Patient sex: M
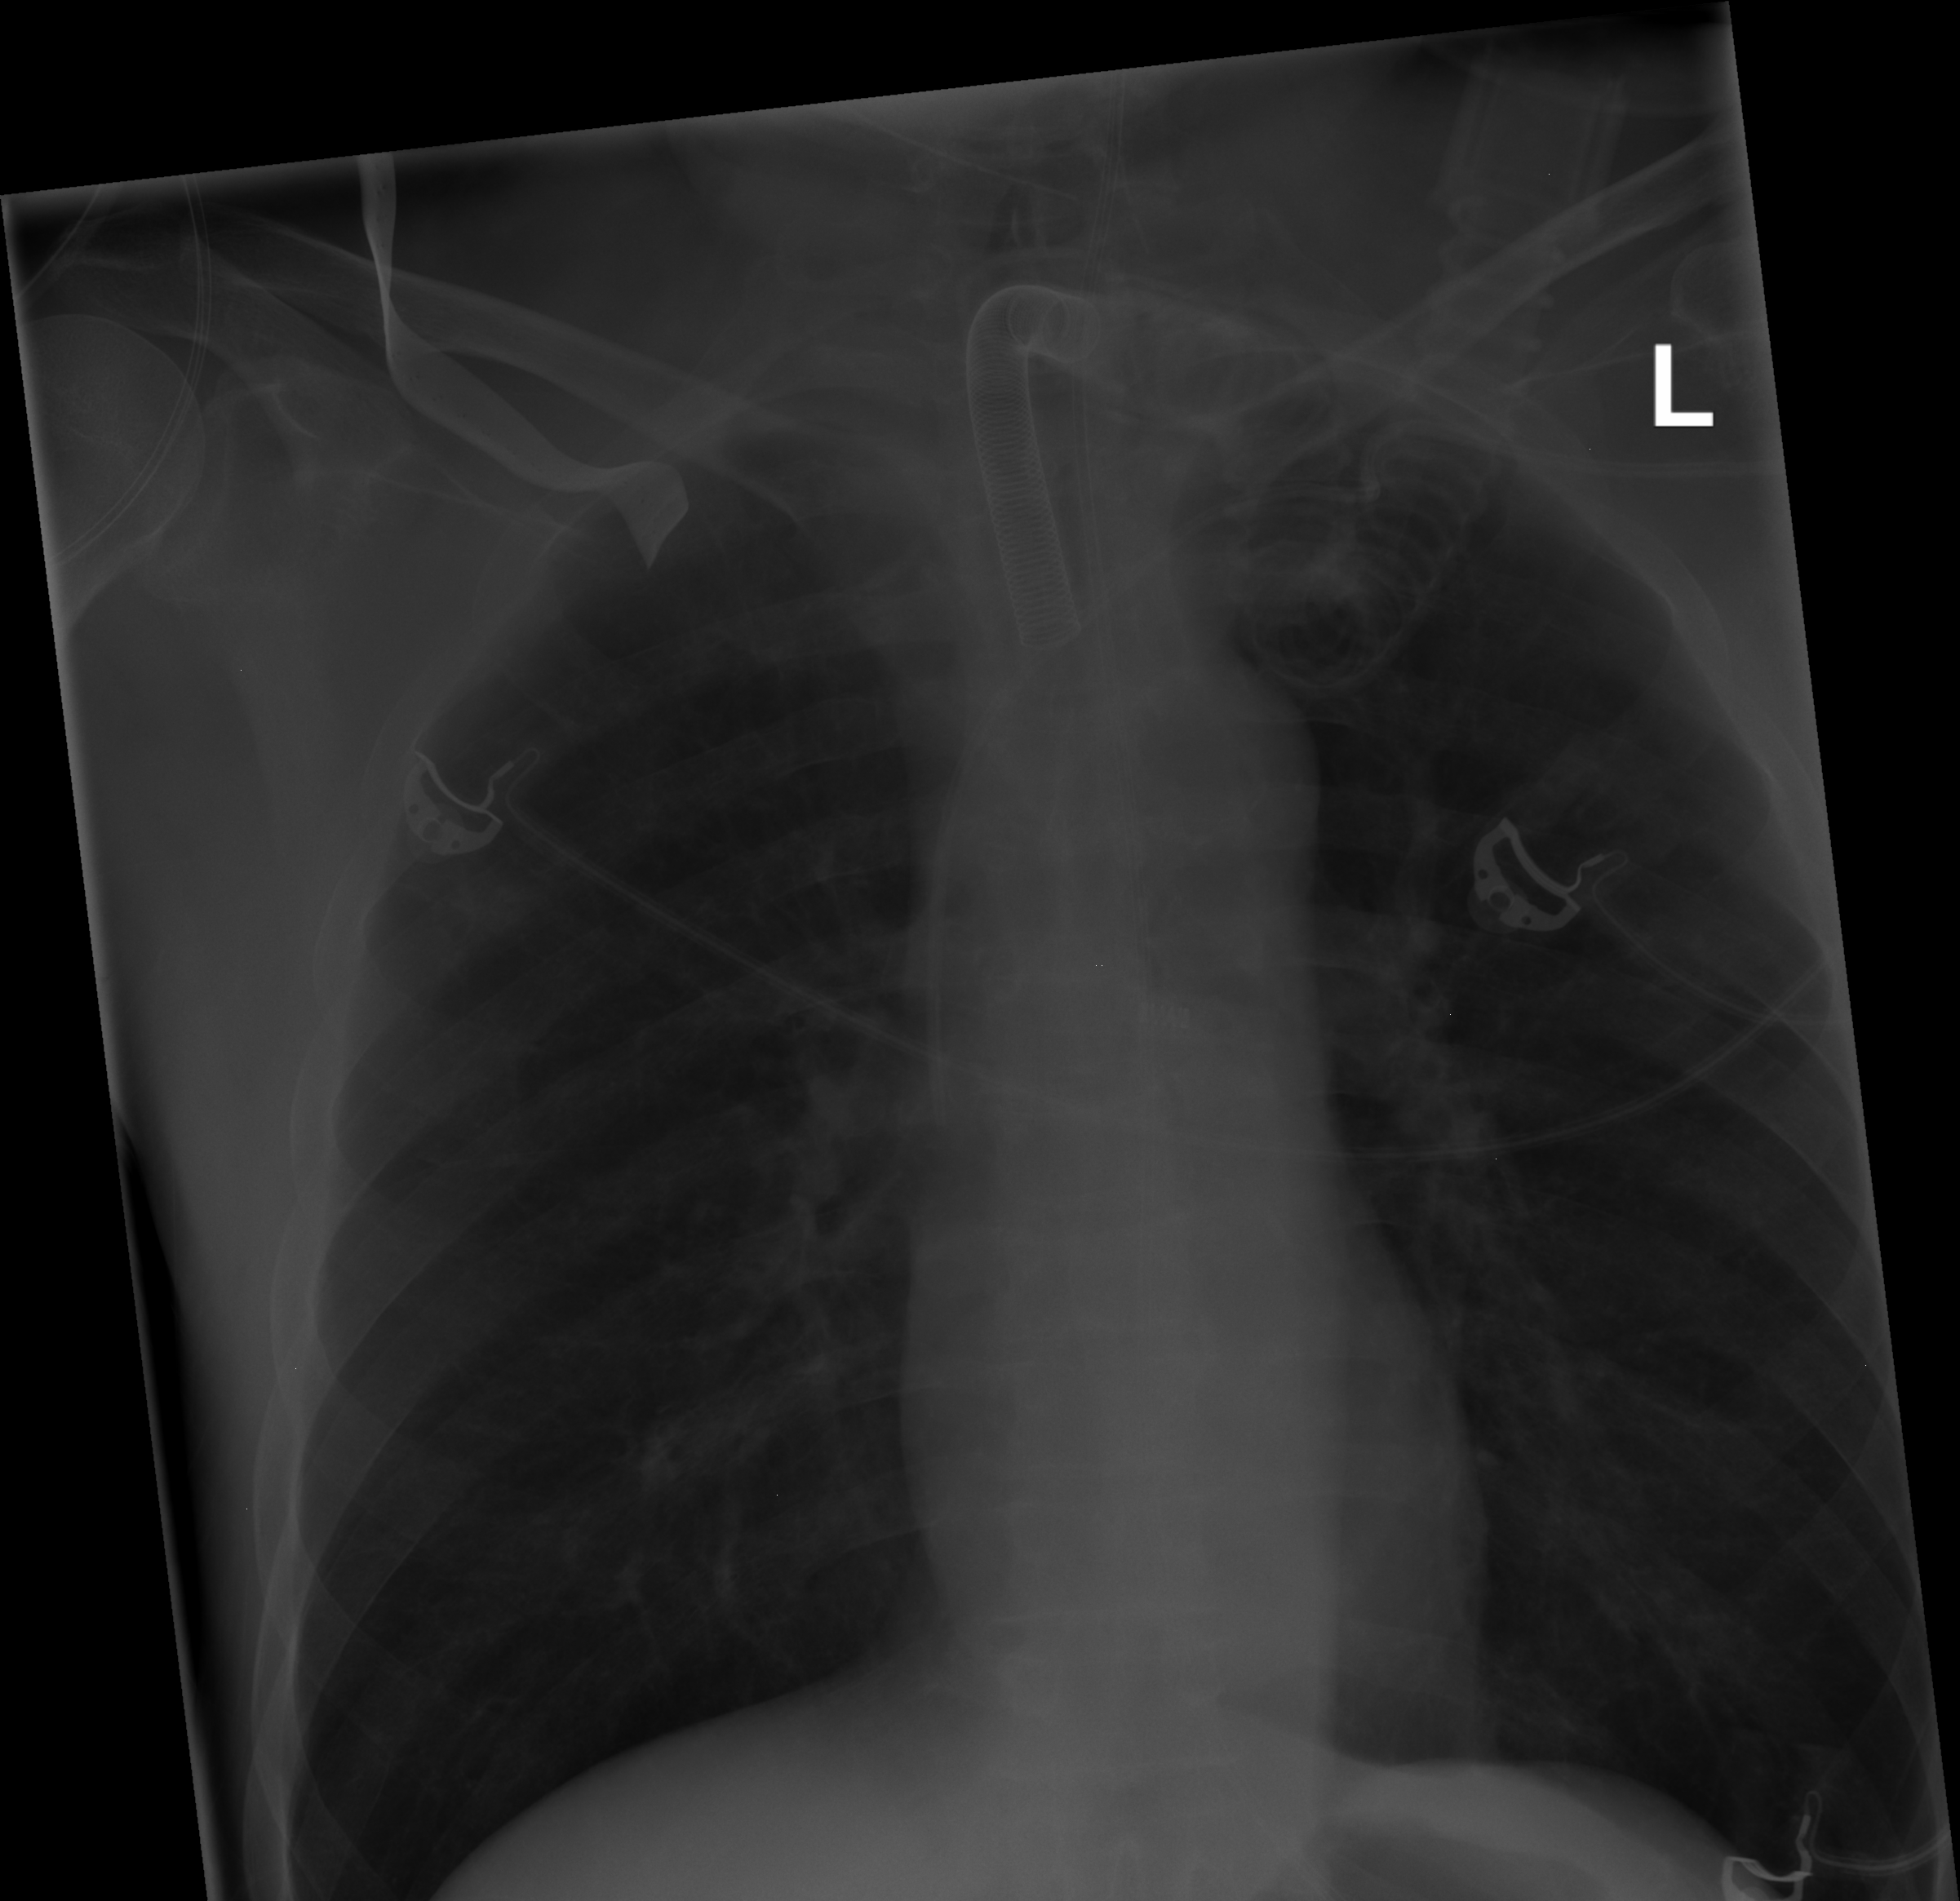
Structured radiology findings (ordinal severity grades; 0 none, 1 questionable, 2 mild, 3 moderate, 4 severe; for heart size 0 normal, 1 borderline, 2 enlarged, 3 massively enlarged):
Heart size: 0
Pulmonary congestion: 0
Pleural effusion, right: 0
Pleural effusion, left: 0
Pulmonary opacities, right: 0
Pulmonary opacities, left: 0
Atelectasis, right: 1
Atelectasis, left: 1